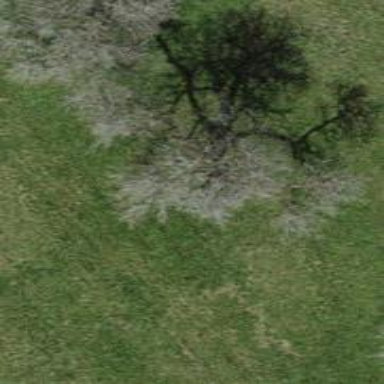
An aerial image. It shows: Beautiful tree in nature.